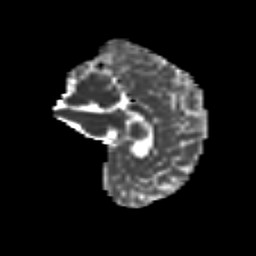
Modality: MD
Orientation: sagittal
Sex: male
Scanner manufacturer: siemens
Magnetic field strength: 3 T
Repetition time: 5 s
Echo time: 0.071 s